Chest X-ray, PA view. Patient: 24 years old, sex M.
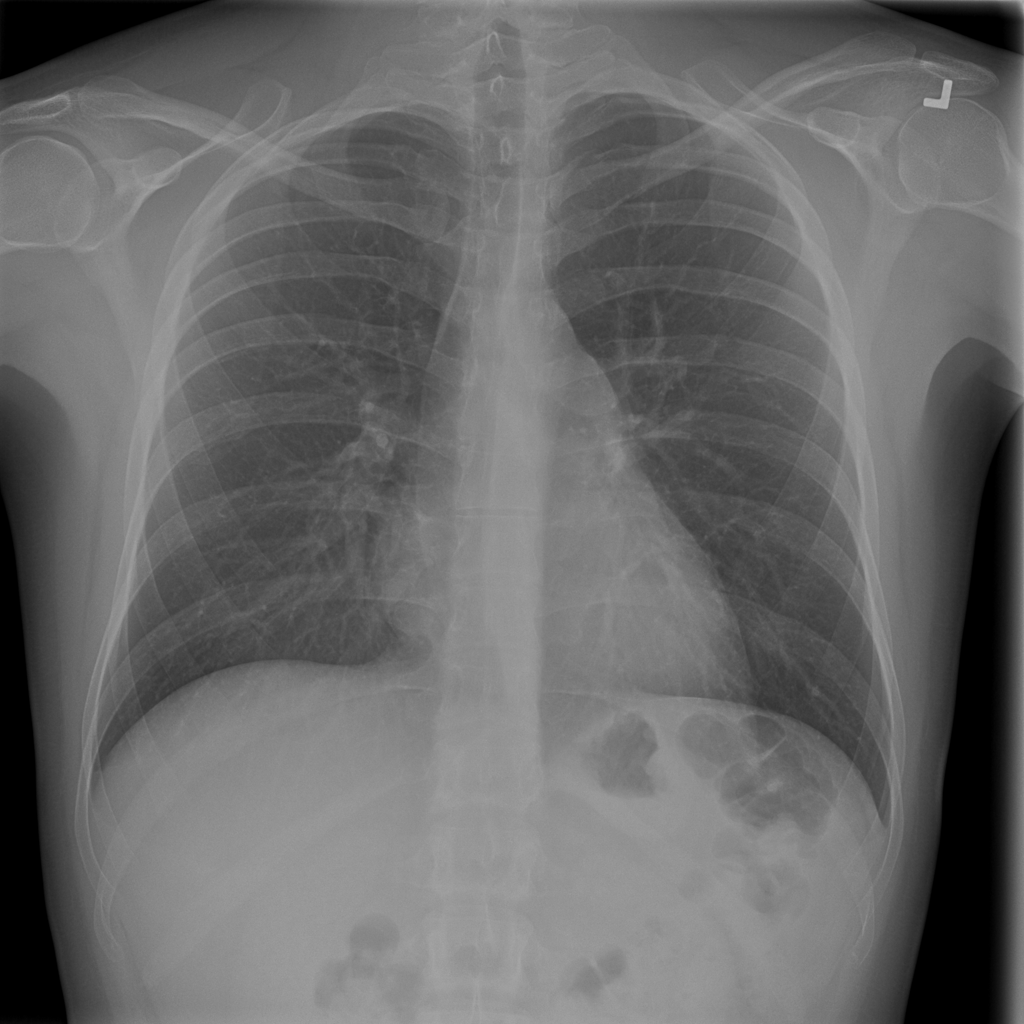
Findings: No Finding